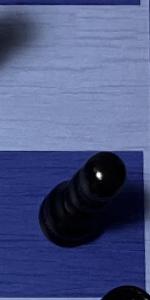
Label: Pawn_Black